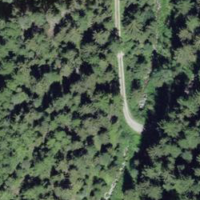
EUNIS habitat code: 43
Species observed at this site:
Petasites albus